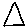
Label: triangle